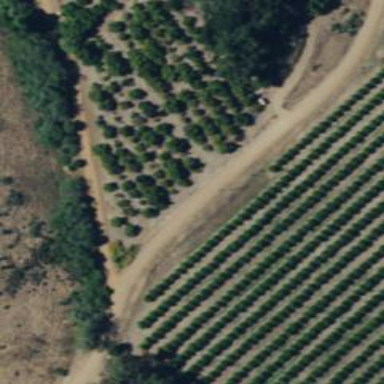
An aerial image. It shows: Orchard.